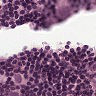
Metastatic tissue present: yes